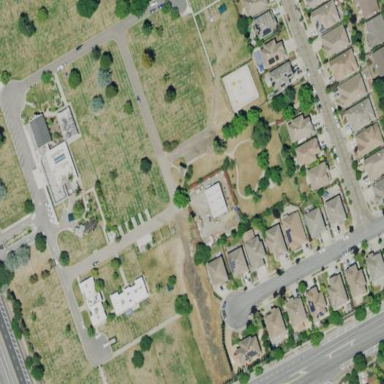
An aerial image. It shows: Cemetery.